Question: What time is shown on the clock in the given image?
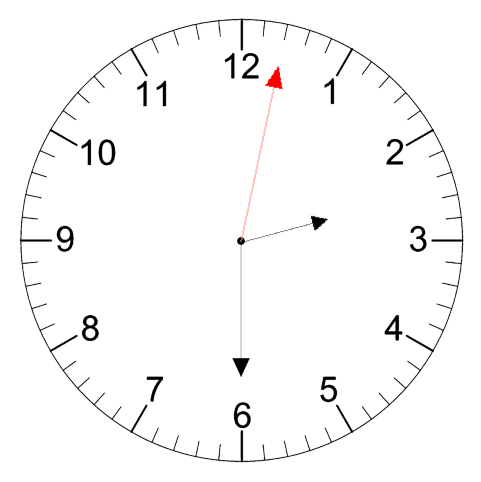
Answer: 02:30:02